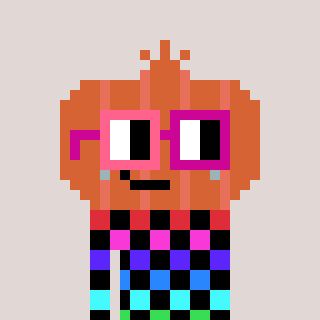
a pixel art character with square pink and red glasses, a onion-shaped head and a orange-colored body on a warm background